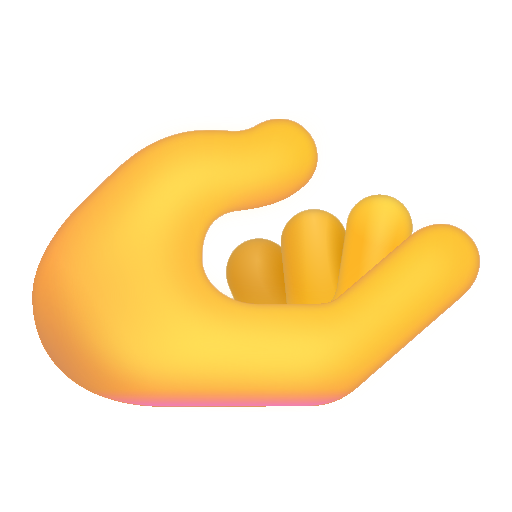
palm up hand color default